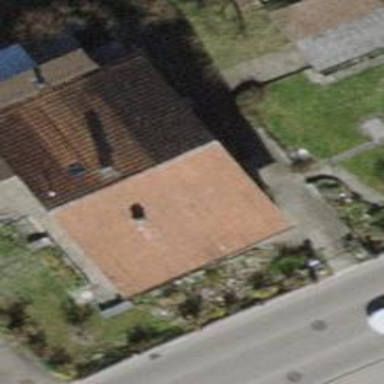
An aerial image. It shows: Building with tiled roof.